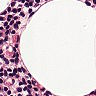
Metastatic tissue present: no